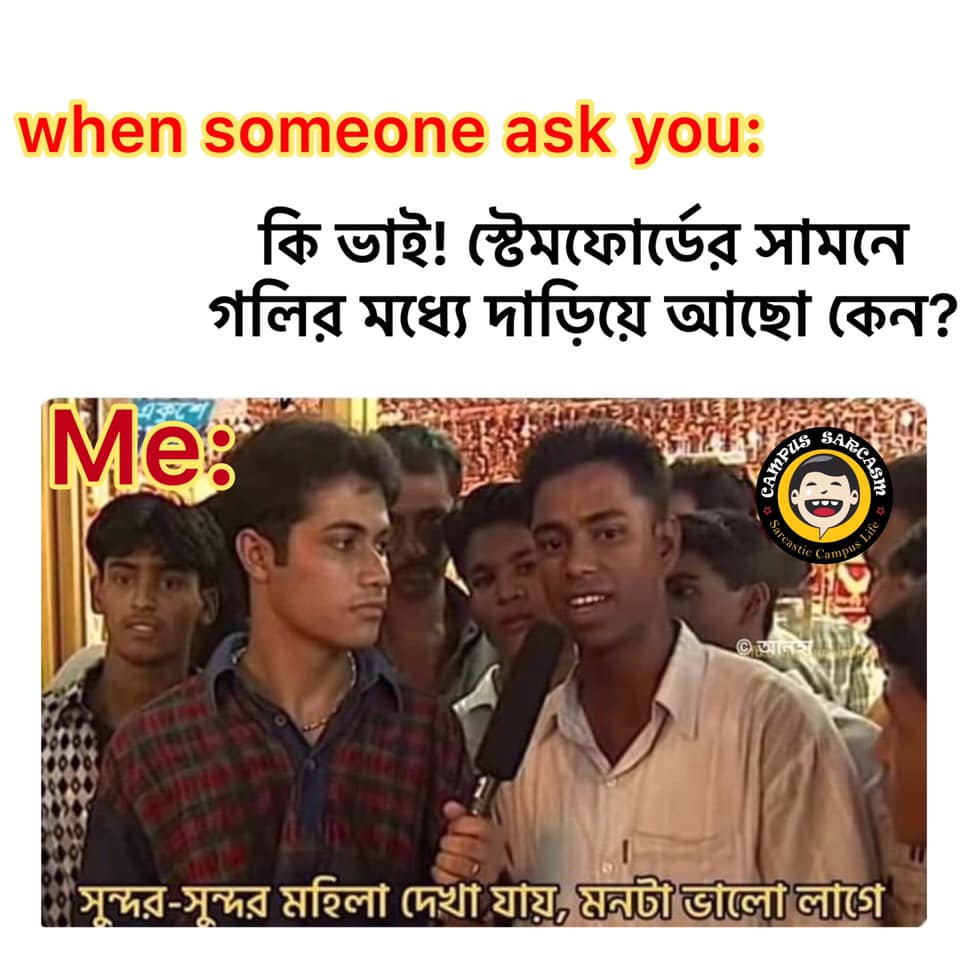
Caption: when someone ask you :   কি ভাই !    স্টেমফোর্ডের সামনে গলির মধ্যে দাঁড়িয়ে আছো কেন ?   Me :   সুন্দর - সুন্দর মহিলা দেখা যায় , মনটা ভালো লাগে
Label: non-hate